Aerial crown-view tile of a tropical tree (Barro Colorado Island, Panama), acquired 20250217:
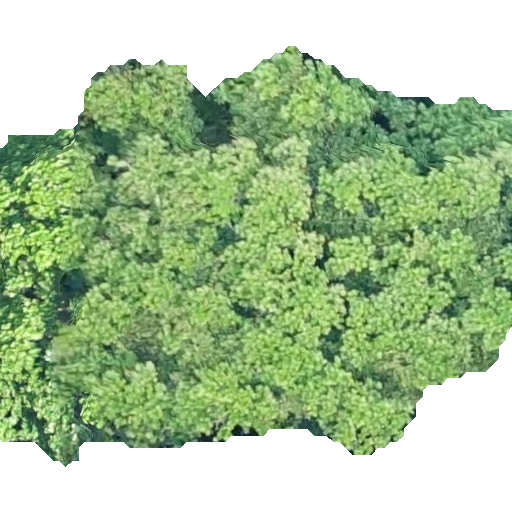
Species: Anacardium excelsum
GBIF accepted scientific name: Anacardium excelsum
Crown area: 287.596 m²